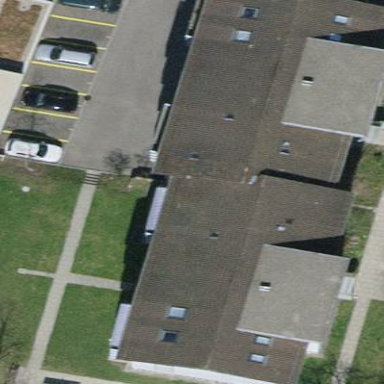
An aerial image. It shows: Apartments building with gabled tile roof.